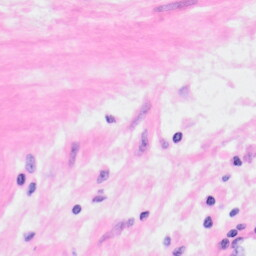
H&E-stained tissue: Kidney